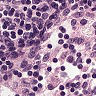
Metastatic tissue present: no